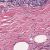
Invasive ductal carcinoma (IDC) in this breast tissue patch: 0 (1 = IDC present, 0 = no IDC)